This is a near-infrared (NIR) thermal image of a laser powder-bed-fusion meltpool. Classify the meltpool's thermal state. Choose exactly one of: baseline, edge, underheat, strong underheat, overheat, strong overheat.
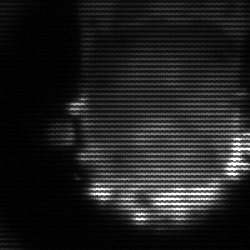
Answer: baseline